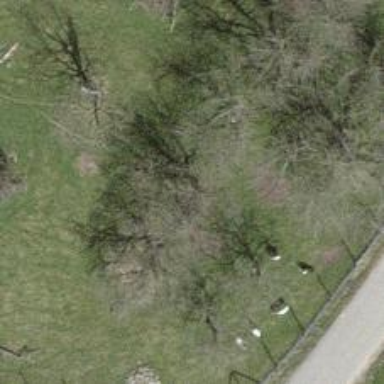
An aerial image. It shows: Broadleaved tree in natural setting.